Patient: sex M, age 26
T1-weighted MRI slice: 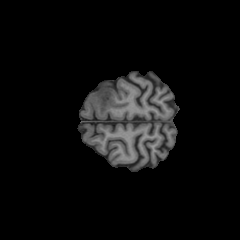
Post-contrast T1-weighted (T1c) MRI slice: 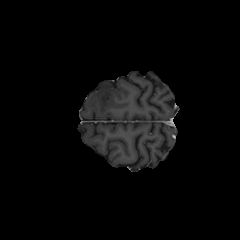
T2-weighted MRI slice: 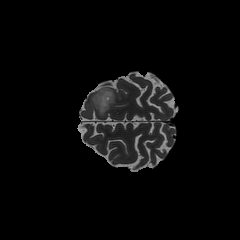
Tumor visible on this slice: yes
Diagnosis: Oligodendroglioma, IDH-mutant, 1p/19q-codeleted
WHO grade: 2